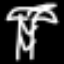
Label: palm tree